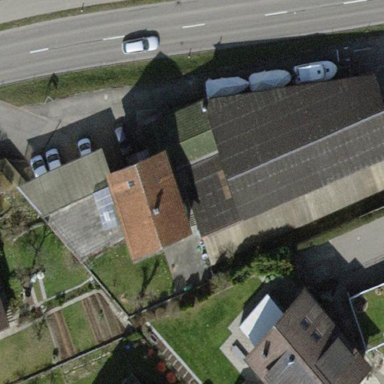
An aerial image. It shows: View of roof of building.